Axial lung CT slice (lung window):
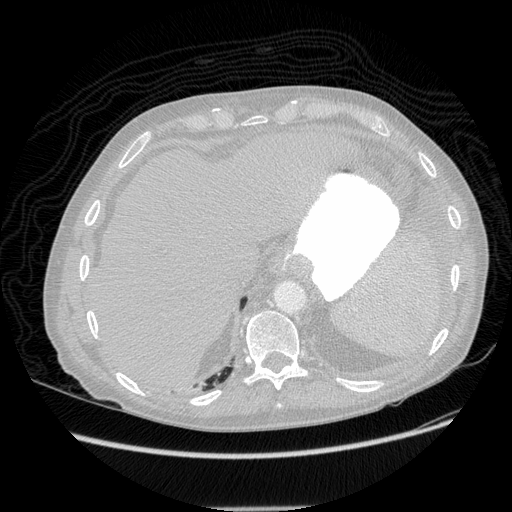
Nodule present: no